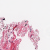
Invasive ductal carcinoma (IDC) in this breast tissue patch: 0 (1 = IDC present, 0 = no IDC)